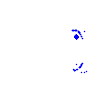
Particle: electron